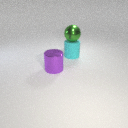
large cyan rubber cylinder below large green metal sphere